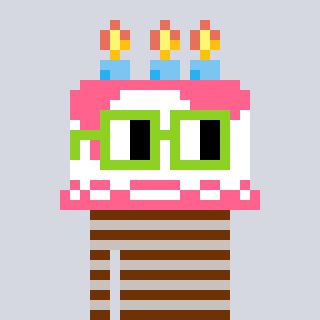
a pixel art character with square light green glasses, a cake-shaped head and a foggrey-colored body on a cool background